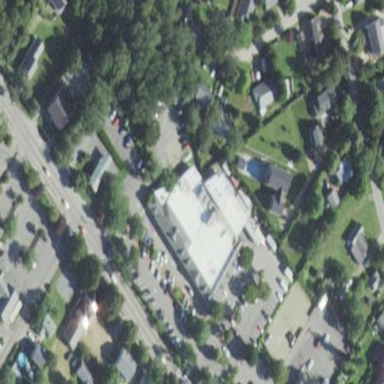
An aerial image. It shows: Building that houses supermarket.